Aerial crown-view tile of a tropical tree (Barro Colorado Island, Panama), acquired 20240611:
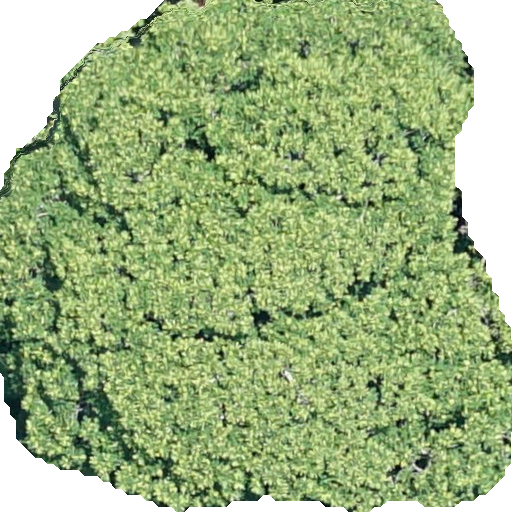
Species: Dipteryx oleifera
GBIF accepted scientific name: Dipteryx oleifera
Crown area: 364.711 m²